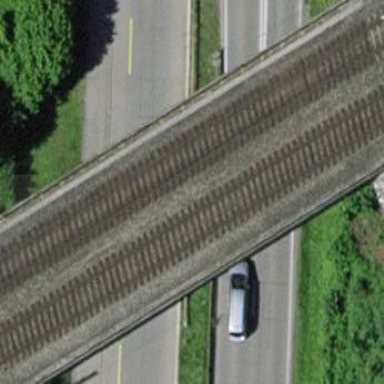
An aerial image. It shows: Man-made bridge.